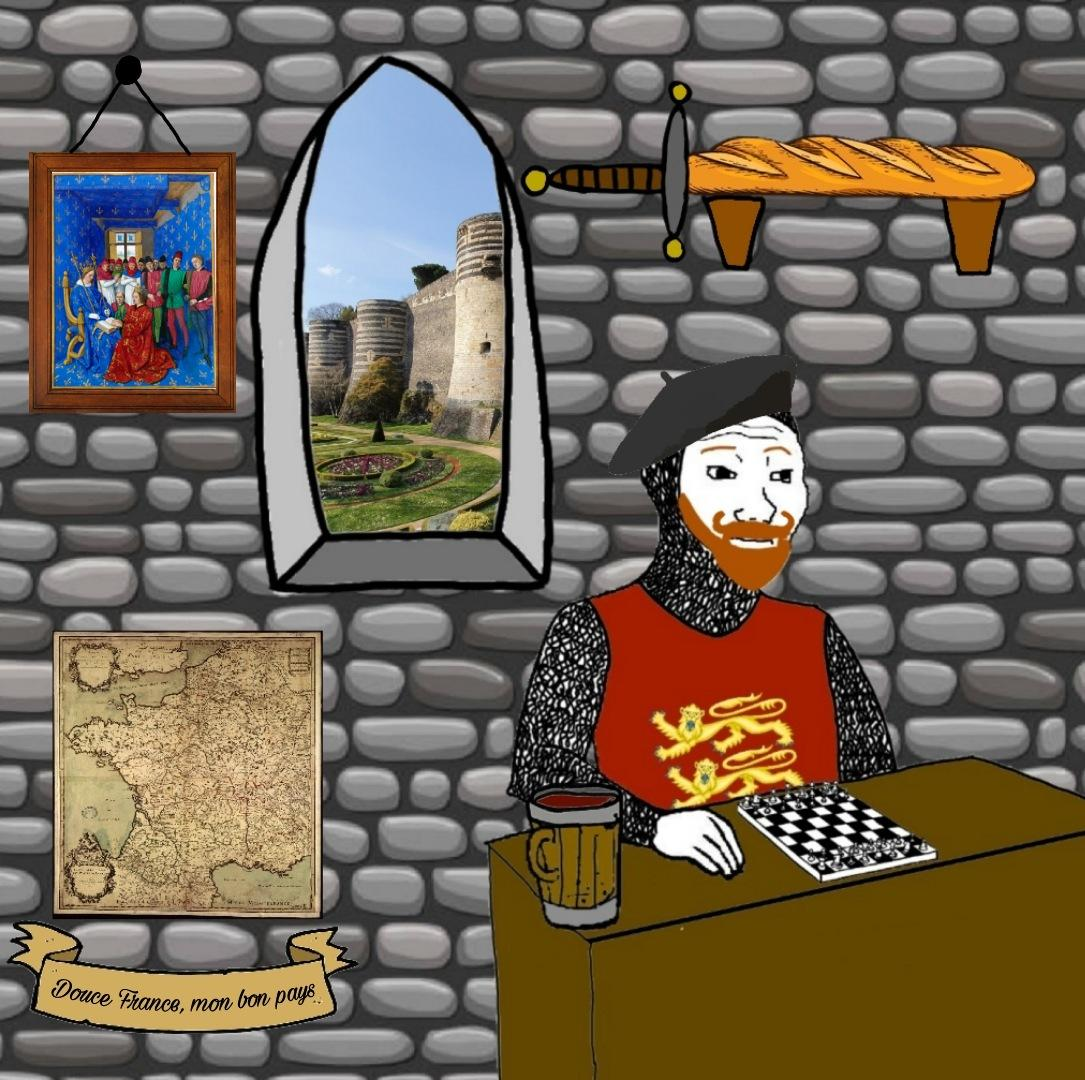
Label: 5_Wojak_with_Background